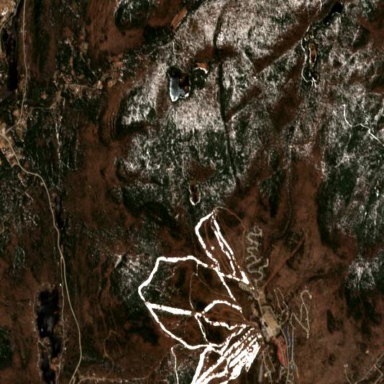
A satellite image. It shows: Winter sports area for skiing activities.